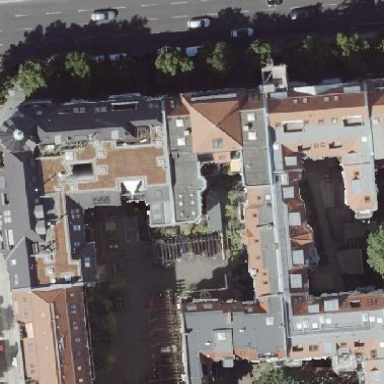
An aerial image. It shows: Apartment building with double saltbox roof shape.